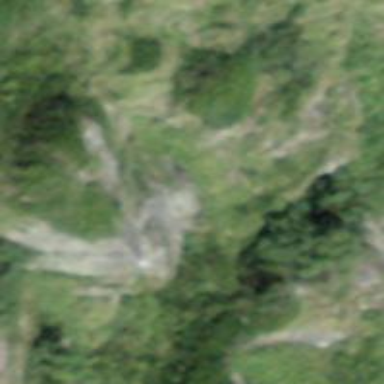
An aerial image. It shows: Cliff in nature.